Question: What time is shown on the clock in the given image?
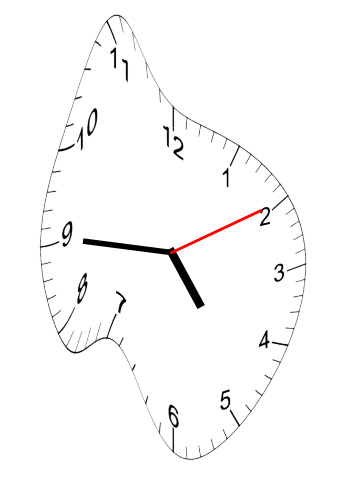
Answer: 04:45:10